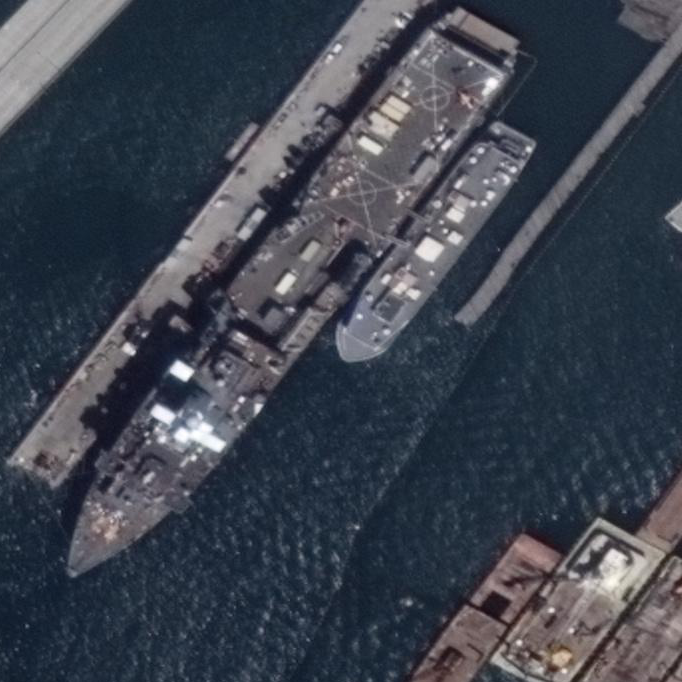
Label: combat